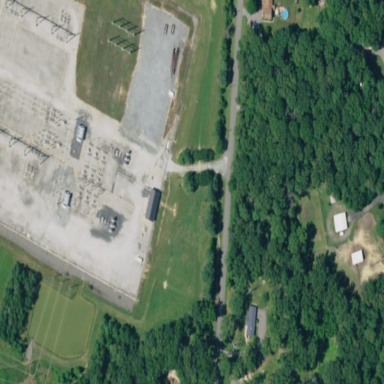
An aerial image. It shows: Distribution-level power substation.